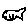
Label: fish